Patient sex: F
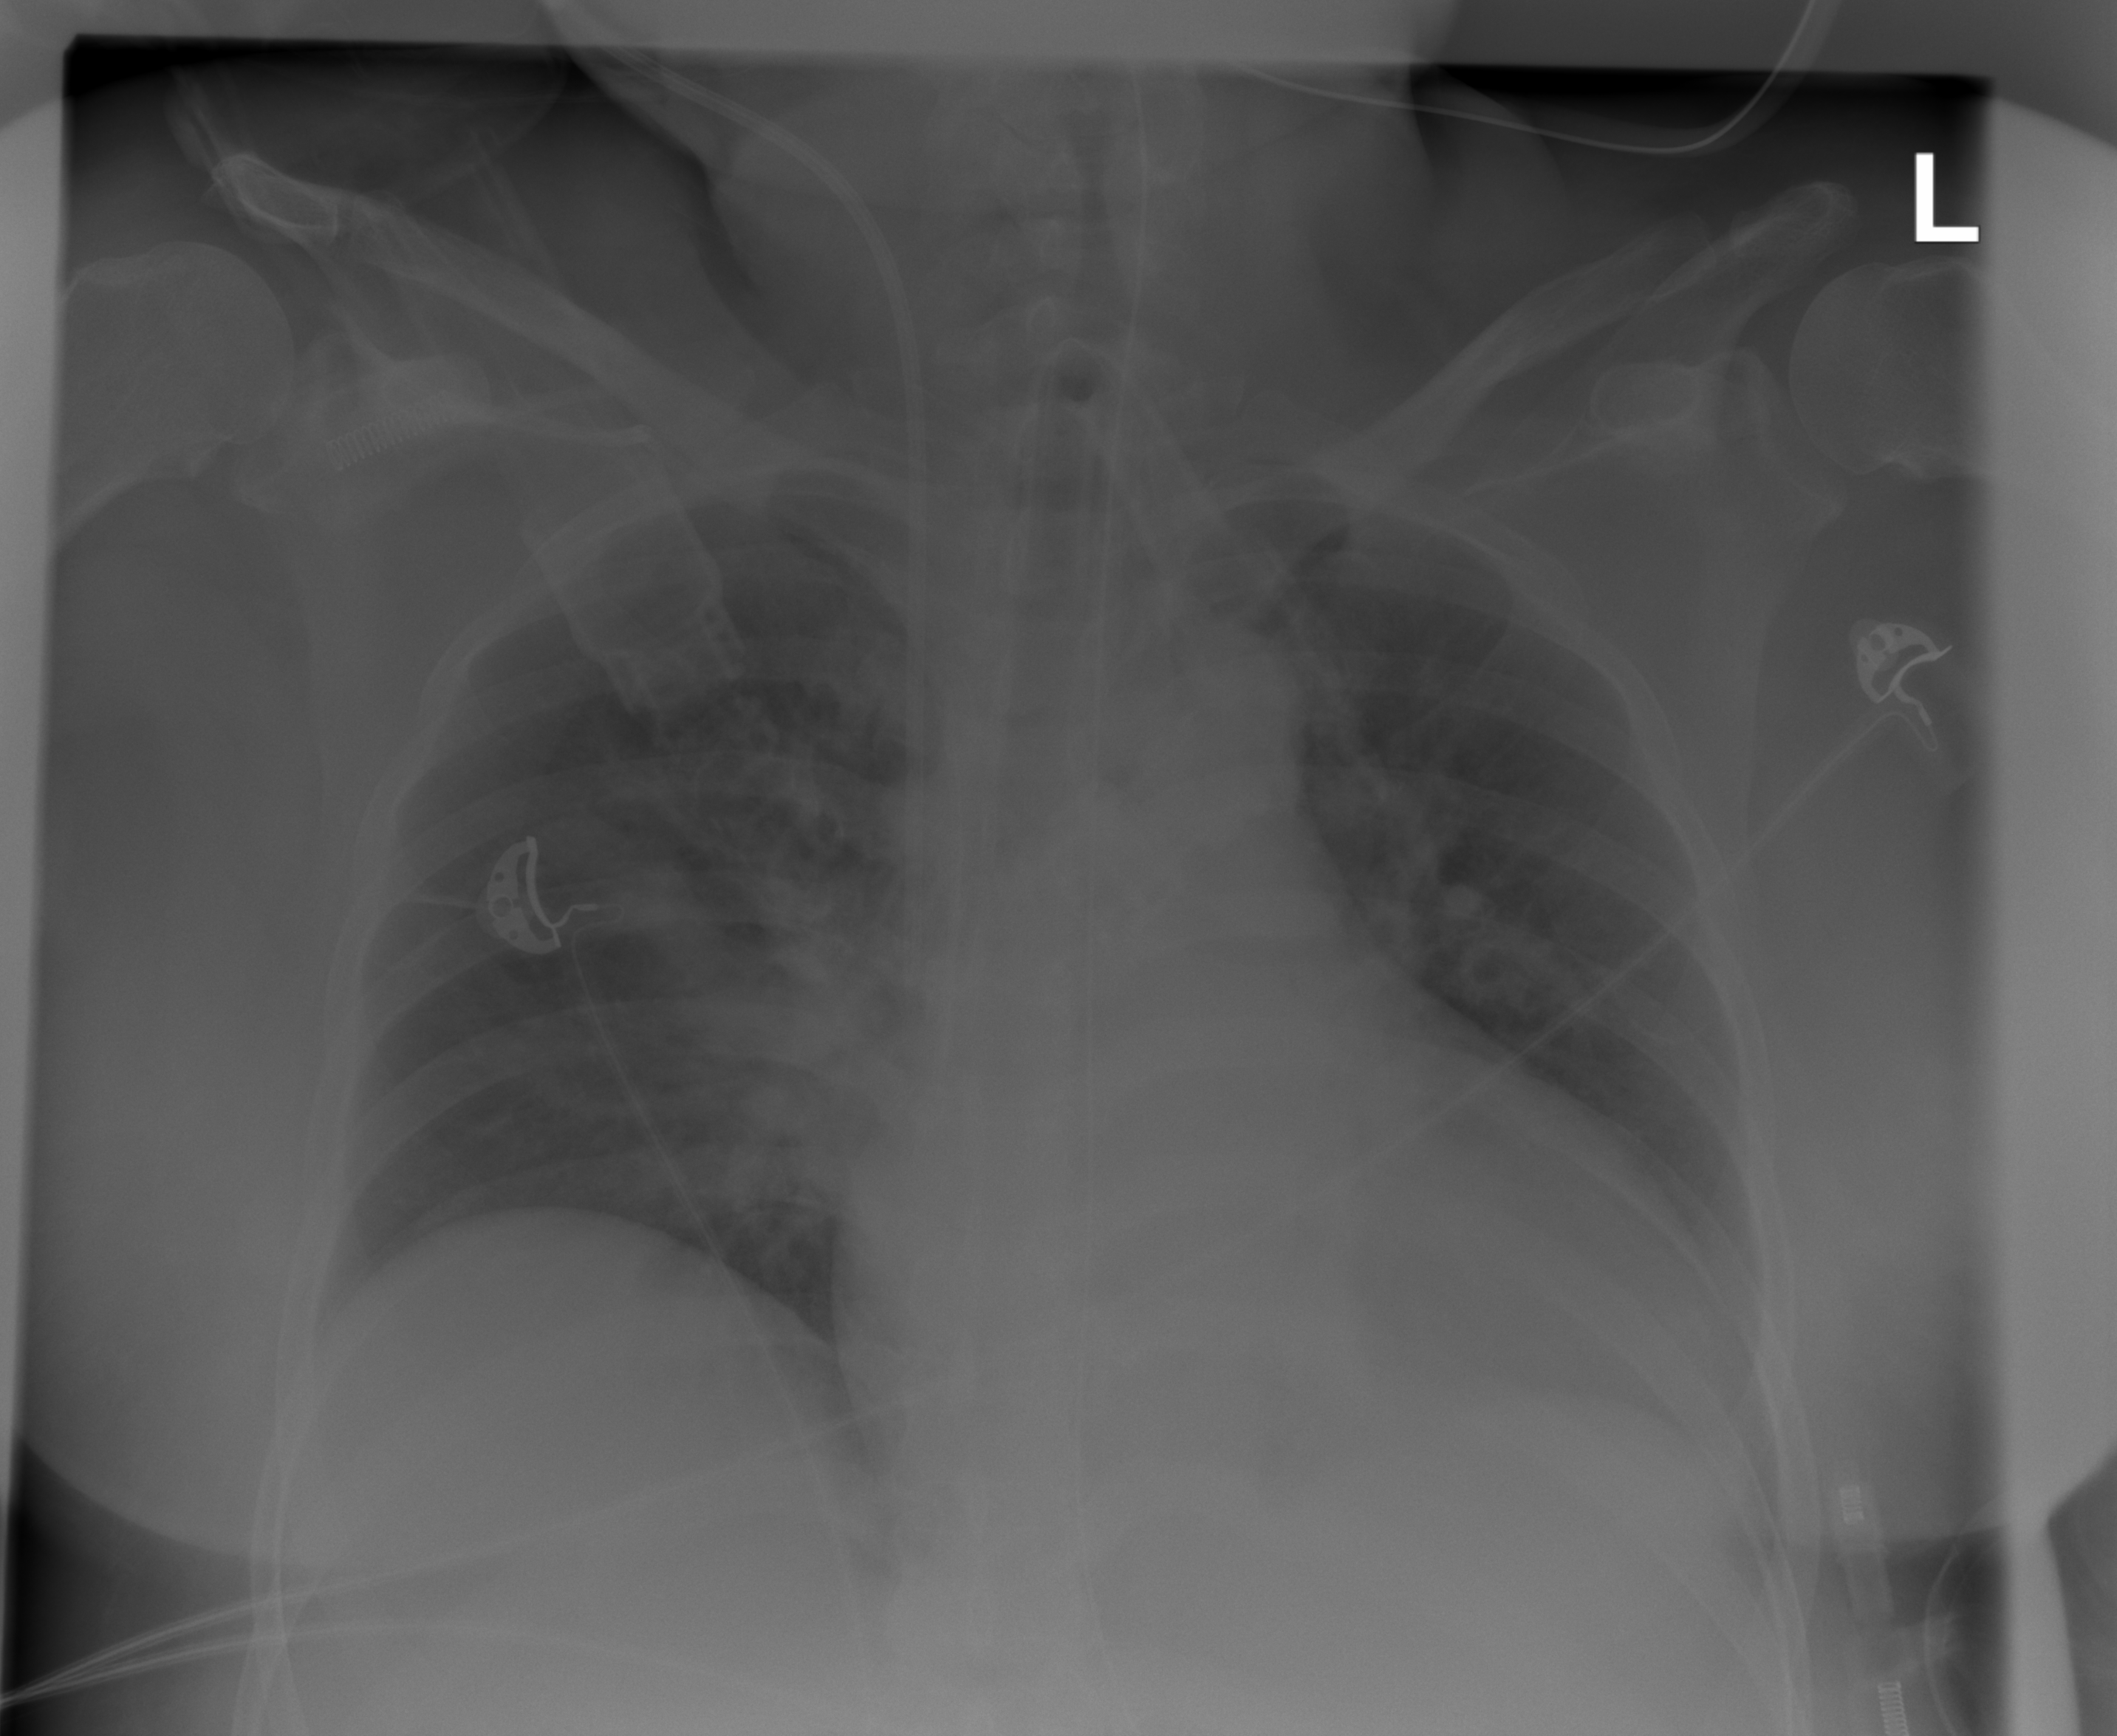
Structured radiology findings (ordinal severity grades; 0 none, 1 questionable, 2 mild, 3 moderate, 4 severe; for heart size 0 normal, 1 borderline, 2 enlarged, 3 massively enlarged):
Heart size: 2
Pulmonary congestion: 2
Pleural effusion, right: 0
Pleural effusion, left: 0
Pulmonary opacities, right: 2
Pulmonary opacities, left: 0
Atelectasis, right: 2
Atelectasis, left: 0